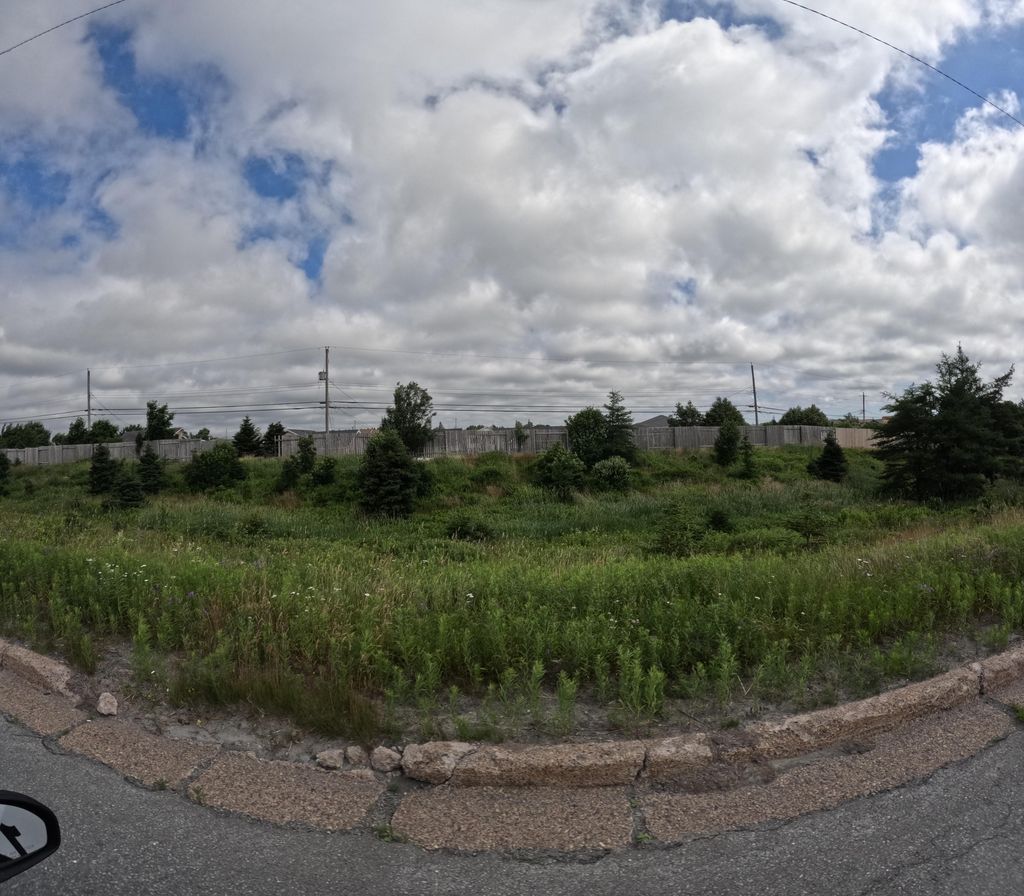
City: st_johns